Question: I have a table like the picture below

My purpose I to look up for the score of A2 in class B WITH a formula (no sort, filter, ..) - could it be done in Excel 2010?
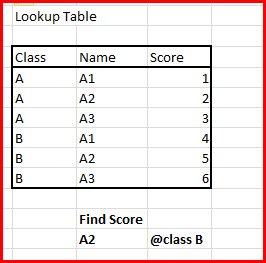
Answer: Try this:
'''
{=INDEX($C$2:$C$7,MATCH(E2&F2,$A$2:$A$7&$B$2:$B$7,0),1)}
'''
You need to key in the formula:
'''
=INDEX($C$2:$C$7,MATCH(E2&F2,$A$2:$A$7&$B$2:$B$7,0),1)
'''
And then, before hitting enter, hold down "control+shift" while hitting enter. This causes the formula to be an "array" formula. If you just hit enter the formula doesn't work.
Here's what my test looked like on screen:

The formula is in G2.
If you use R1C1 mode (which everyone should because it is much easier to debug spreadsheets) then the formula looks like this:
'''
{=INDEX(R2C3:R7C3,MATCH(RC[-2]&RC[-1],R2C1:R7C1&R2C2:R7C2,0),1)}
'''